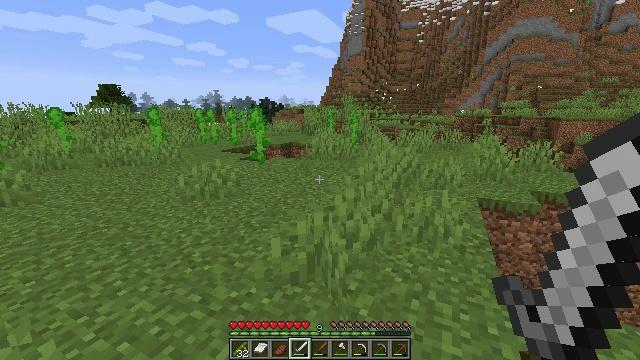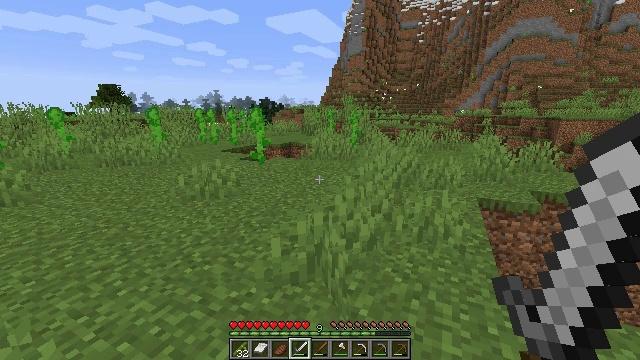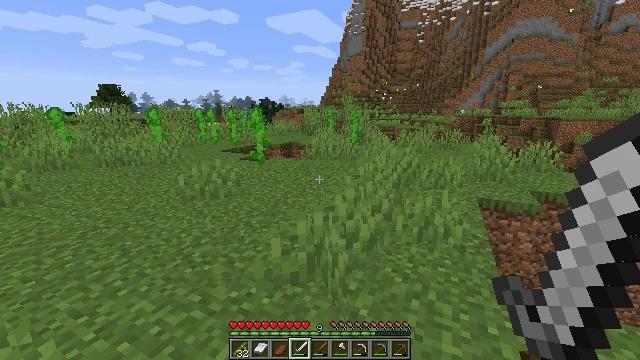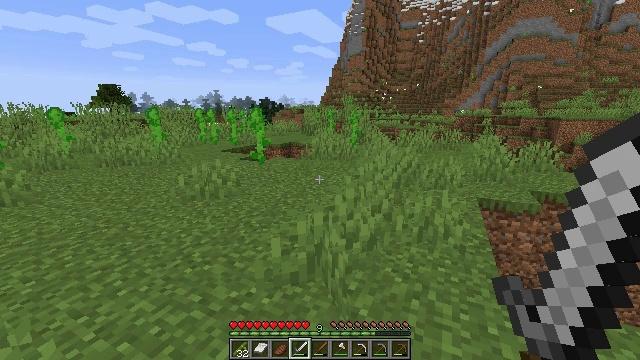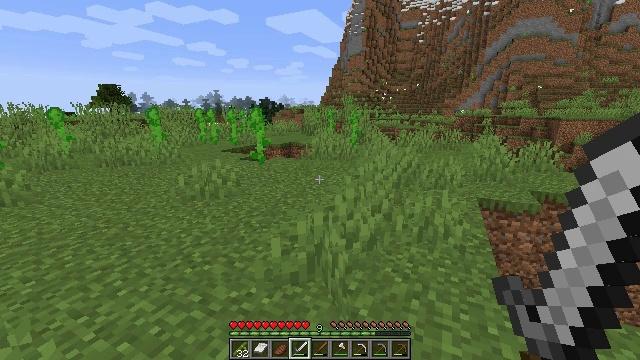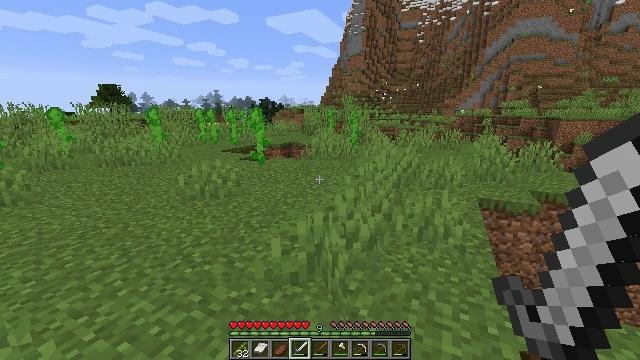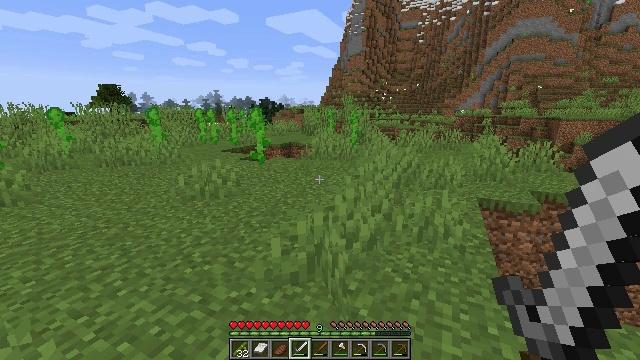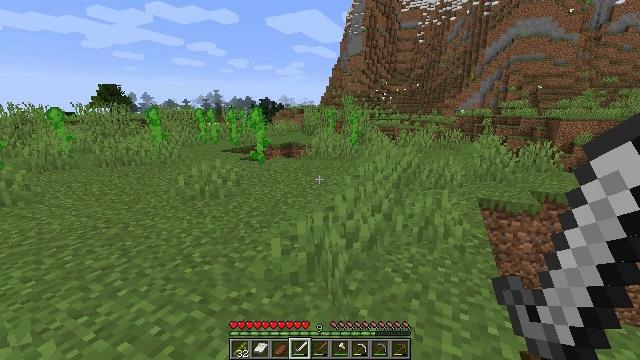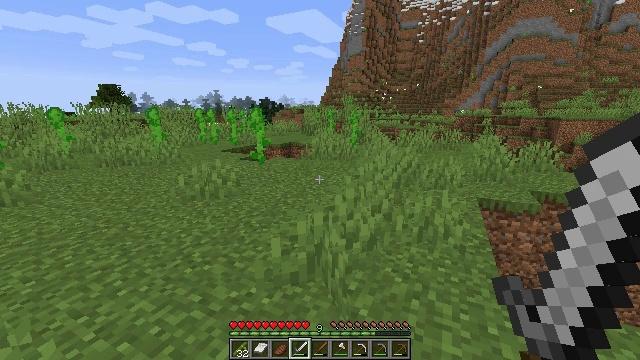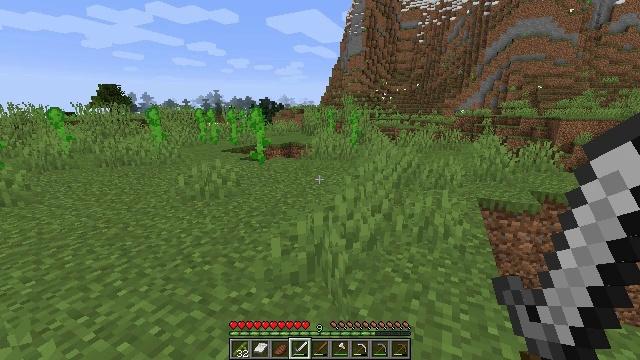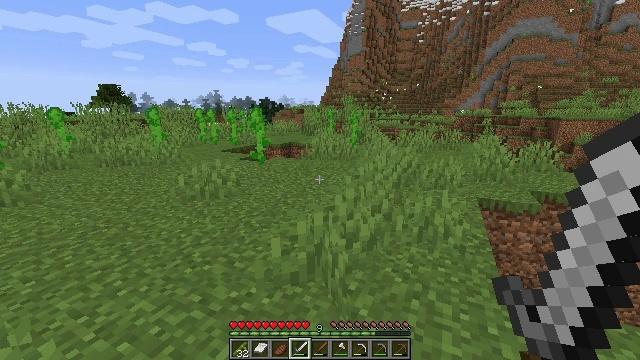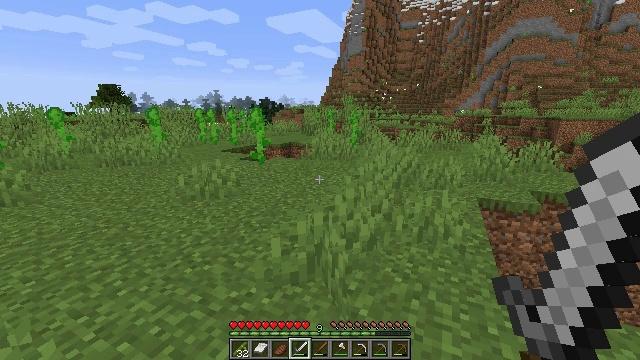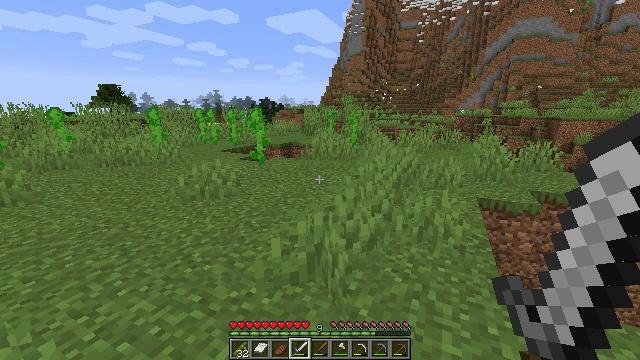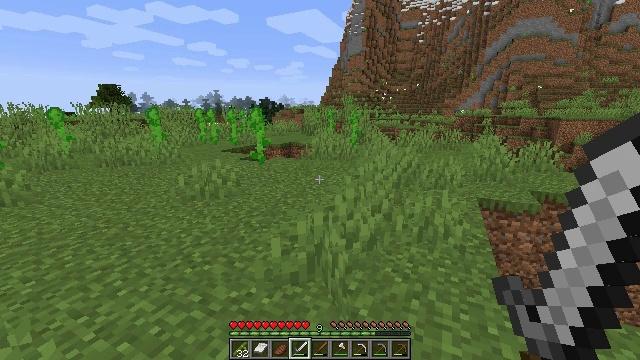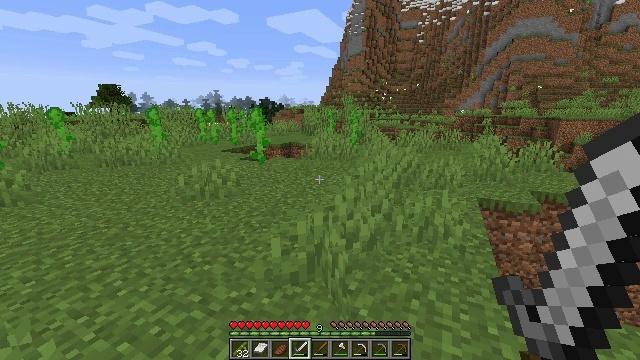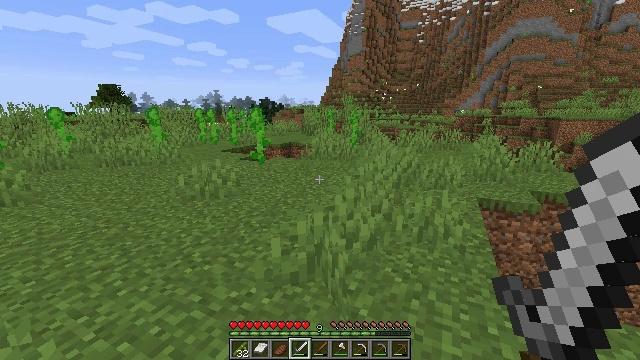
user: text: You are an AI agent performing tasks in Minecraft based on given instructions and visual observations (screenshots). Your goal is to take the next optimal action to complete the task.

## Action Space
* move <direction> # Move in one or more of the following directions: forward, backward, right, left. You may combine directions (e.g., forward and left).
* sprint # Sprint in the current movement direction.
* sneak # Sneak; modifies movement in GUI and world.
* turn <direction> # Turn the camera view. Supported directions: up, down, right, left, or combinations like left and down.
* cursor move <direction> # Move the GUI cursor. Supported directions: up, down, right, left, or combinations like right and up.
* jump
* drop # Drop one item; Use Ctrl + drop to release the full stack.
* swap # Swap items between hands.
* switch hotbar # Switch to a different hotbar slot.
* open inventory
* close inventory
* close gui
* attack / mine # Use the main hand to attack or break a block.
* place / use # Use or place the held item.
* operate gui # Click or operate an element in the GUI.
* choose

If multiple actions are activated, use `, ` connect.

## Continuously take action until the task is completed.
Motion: motion action
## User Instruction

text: Gather sweet berries from the bush.
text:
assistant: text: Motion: no_op
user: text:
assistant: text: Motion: no_op
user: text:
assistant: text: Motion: no_op
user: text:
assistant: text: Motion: no_op
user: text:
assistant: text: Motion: no_op
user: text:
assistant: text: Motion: no_op
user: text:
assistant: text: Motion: no_op
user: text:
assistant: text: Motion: no_op
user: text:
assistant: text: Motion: no_op
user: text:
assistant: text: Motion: no_op
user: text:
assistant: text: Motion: no_op
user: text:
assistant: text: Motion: no_op
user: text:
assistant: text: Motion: no_op
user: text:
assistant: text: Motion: no_op
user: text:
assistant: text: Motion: no_op
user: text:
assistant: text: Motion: no_op
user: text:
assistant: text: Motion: no_op
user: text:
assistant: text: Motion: no_op
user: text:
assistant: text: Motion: no_op
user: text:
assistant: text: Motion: no_op
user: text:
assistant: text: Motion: no_op
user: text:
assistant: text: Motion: no_op
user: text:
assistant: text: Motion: no_op
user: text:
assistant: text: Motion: no_op
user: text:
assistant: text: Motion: no_op
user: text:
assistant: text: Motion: no_op
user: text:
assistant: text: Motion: no_op
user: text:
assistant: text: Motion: no_op
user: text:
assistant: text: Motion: no_op
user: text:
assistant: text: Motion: no_op